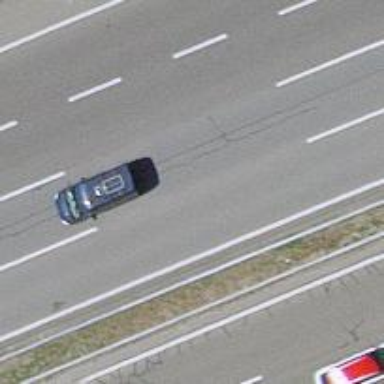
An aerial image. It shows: Asphalt motorway.